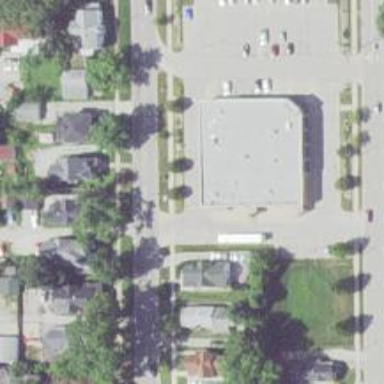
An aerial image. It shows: Pharmacy providing healthcare services.